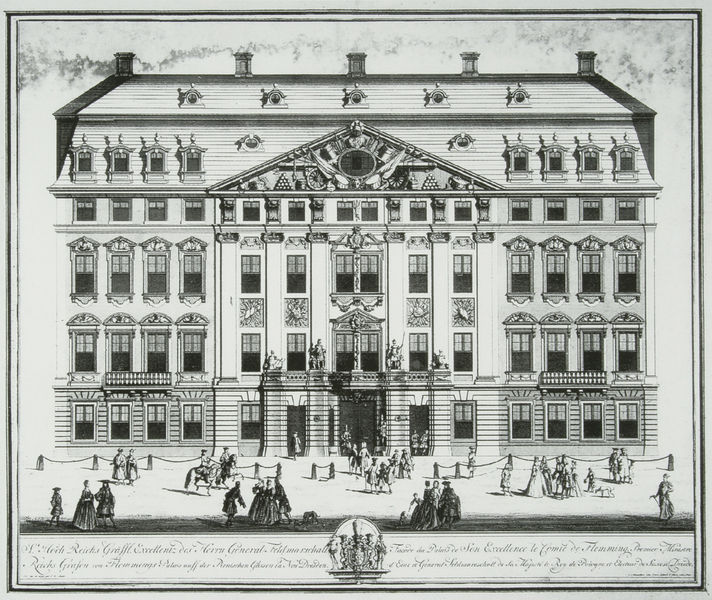
Titel: Palais Flemming, Ansicht der Fassade zur Pirnaischen Gasse
Künstler: Peter Schenk
Standort: Dresden
Institution: Landesamt für Denkmalpflege
Schlagwörter: himmel, schatten, weiß, wolken, frauen, menschen, stadt, fenster, frankreich, frau, grau, kleider, licht, männer, pfeiler, schwarz, skizze, strasse, strassenszene, säule, säulen, tür, zeichnung, dach, gebäude, haus, schloss, zaun, leute, architektur, barock, rahmen, sockel, fünf, signatur, rauch, auge, klassizismus, oper, renaissance, kamin, kamine, kinder, pferd, pferde, reiter, schornstein, skulptur, balkon, schrift, ansicht, fassade, italien, passanten, türen, giebel, schornsteine, ziegel, hof, platz, pilaster, figuren, rad, rundbogen, staffage, gardinen, symmetrie, inschrift, lciht, flügeltür, stuck, tor, balkone, segment, eingang, erker, palast, palazzo, balustrade, dachfenster, gauben, symmetrisch, druck, schwarzweiss, radierung, stich, text, worte, städtisch, entwurf, reihen, fries, portal, rustika, wappen, villa, sims, gesims, skulpturen, risalit, statuen, anwesen, giebelfeld, mansarddach, mezzanin, resalit, general, etagen, gaube, gaupen, geschosse, kontor, kupferstich, stockwerke, familien, wachen, absperrung, beschreibung, landsitz, geschoss, palais, bauplastik, aufriss, tympanon, architekturzeichnung, profanbau, mittelbau, attika, haupttor, keilsteine, mittelachse, sockelzone, beschriftet, pilasterordnung, dachgiebel, kolossalpilaster, risalith, tempelmotiv, leibung, rusitka, bullaugen, öffentlich, hochhaus, bewohnt, fassades, mansarden, königshof, ratshaus, gegliedert, fassase, attikka, belel etage, belleetage, bleistiftr, dachgeschoß, fenstereihen, fensterf, fenstersiems, frontf, gipel, gippel, handelshaus, hofdamen, masarddach, residence, versaie, wappens, mehrgeschossig, kaufläute, mittelresalit, dah, ochsenaugfe, absprerung